Interaction volume radius: 5 \u00c5
Interaction volume height: 45 \u00c5
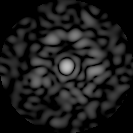
Disorder parameter: 0.8518